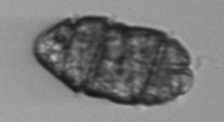
Label: Margalefidinium